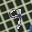
Label: 9